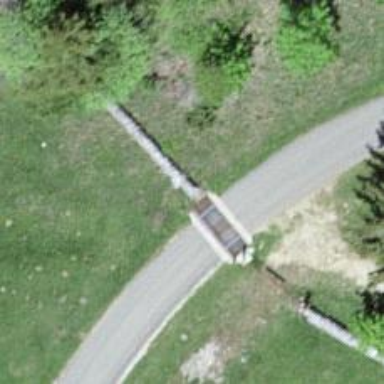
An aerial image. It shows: Dry stone wall barrier.